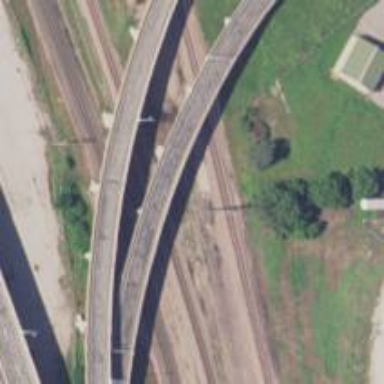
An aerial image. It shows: Viaduct bridge on motorway link.